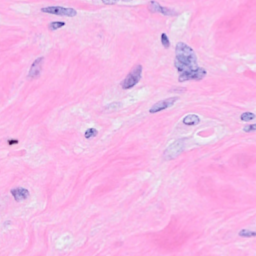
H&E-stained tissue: Breast